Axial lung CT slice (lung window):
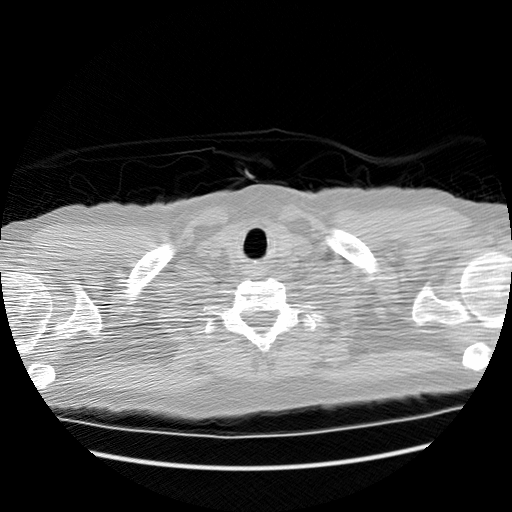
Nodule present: no